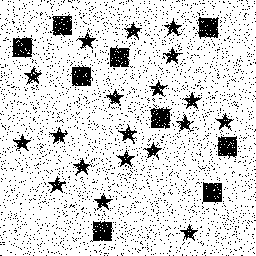
Squares: 9
Triangles: 0
Stars: 19
Total shapes: 28